Field crop: tomato
Growth stage: 2
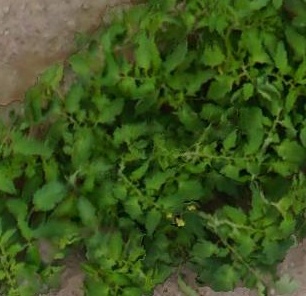
Species: tomato